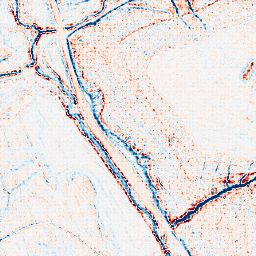
Category: edge_preserving
Decomposition family: anisotropic_diffusion
Decomposition parameters: iterations: 20
kappa: 50
gamma: 0.05
Upsampling method: sinc_hamming
Upsampling parameters: scale: 8
kernel_size: 8
Upsampling scale: 8